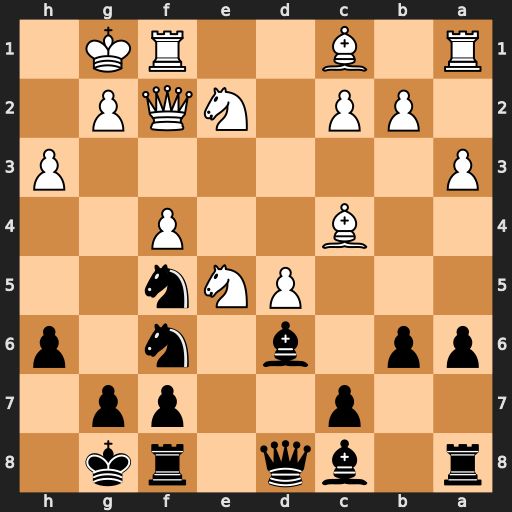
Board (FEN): r1bq1rk1/2p2pp1/pp1b1n1p/3PNn2/2B2P2/P6P/1PP1NQP1/R1B2RK1
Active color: b
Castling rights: -
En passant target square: -
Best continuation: Bc5 Qxc5 bxc5